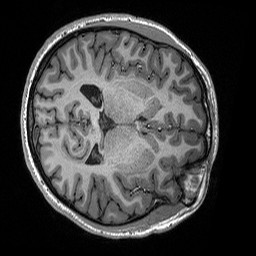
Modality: T1w
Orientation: axial
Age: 18
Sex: female